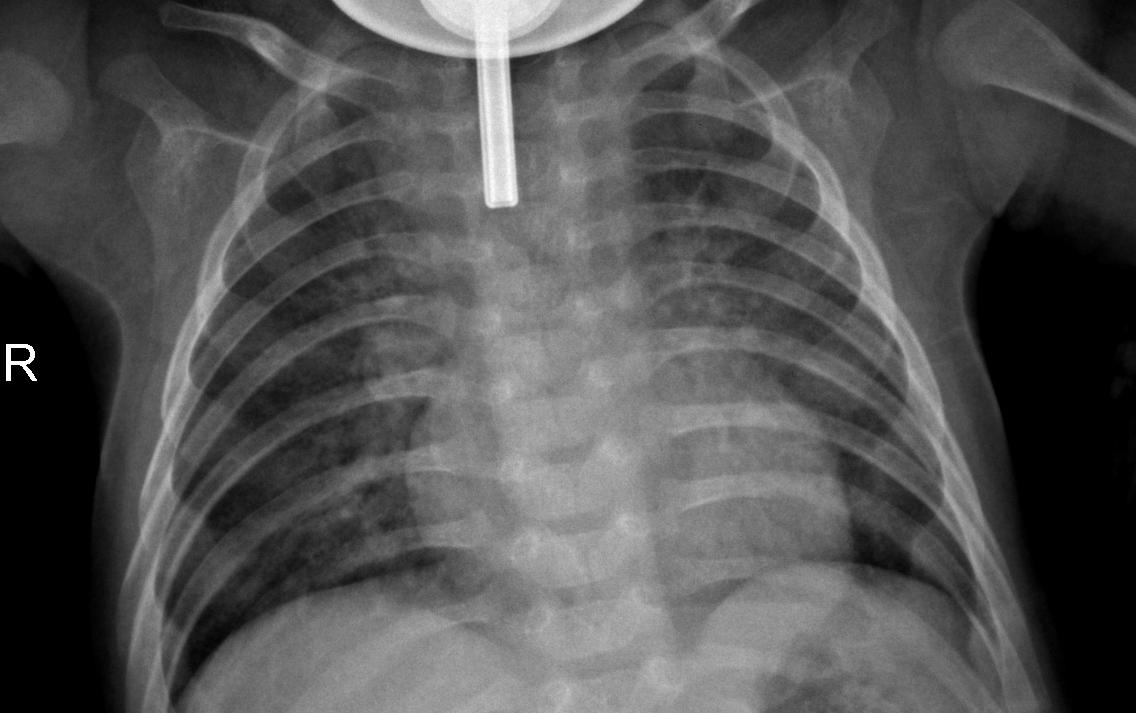
Diagnosis: PNEUMONIA